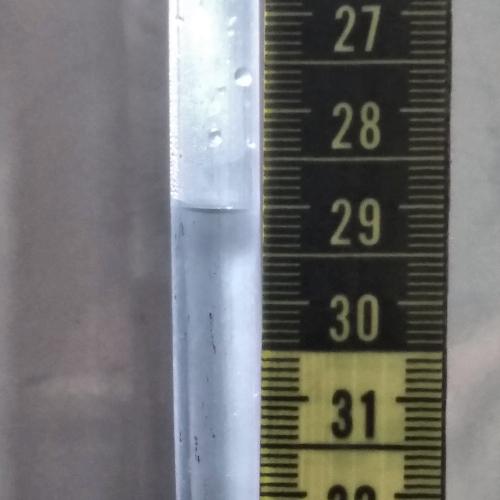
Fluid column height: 29.0 cm